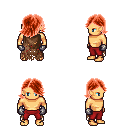
a pixel art fantasy rpg character, male body template, human, tanned skin, brown tattered cape, red pants, red swoop hairstyle, metal gloves, four views (front, back, left, right), 2x2 character sprite sheet, small pixel art, hard edges, no anti-aliasing